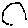
Label: hexagon